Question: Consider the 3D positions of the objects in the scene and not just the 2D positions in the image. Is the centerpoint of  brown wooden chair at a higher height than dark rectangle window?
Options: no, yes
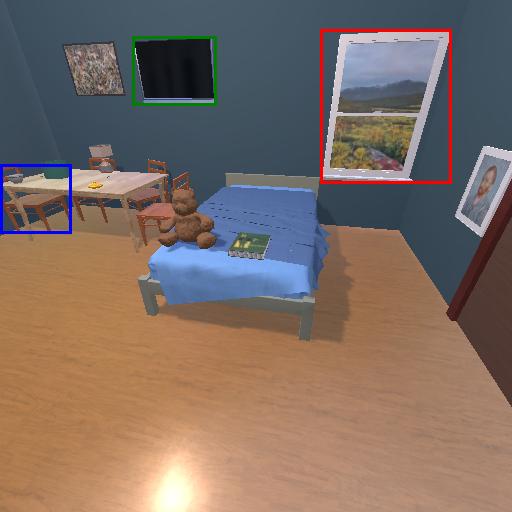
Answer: no